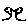
Label: tree